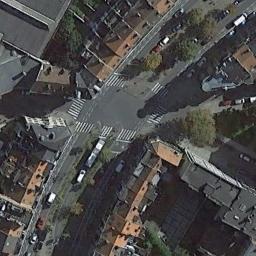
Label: intersection